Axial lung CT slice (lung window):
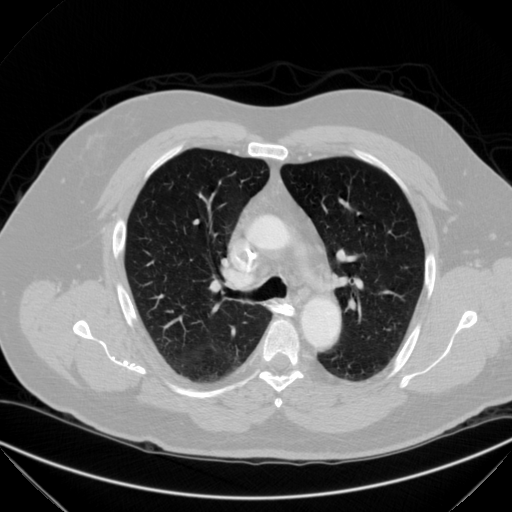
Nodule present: no